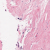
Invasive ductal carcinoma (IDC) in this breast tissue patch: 0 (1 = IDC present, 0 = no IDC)